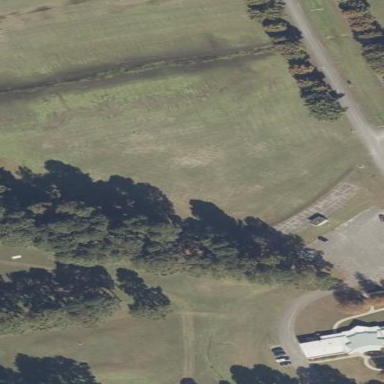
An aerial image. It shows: Driving range for golf practice.